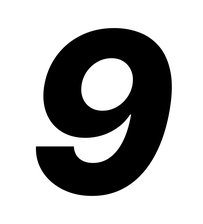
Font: Inter-Italic_ExtraBold_Italic